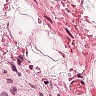
Metastatic tissue present: no